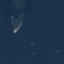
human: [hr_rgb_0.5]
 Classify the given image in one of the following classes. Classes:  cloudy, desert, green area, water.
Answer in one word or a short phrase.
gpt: water